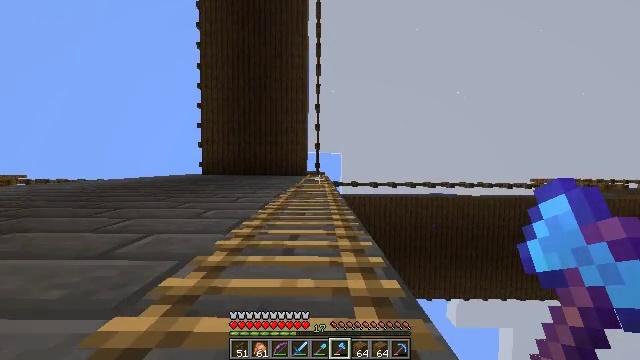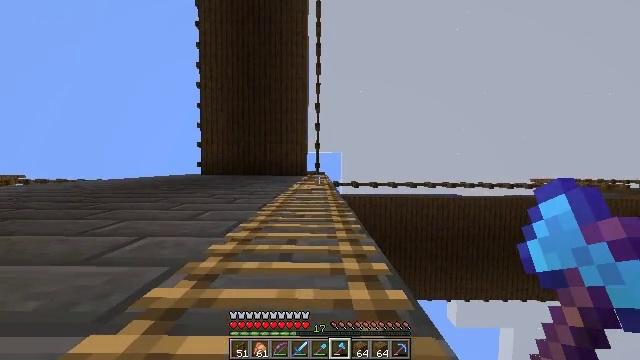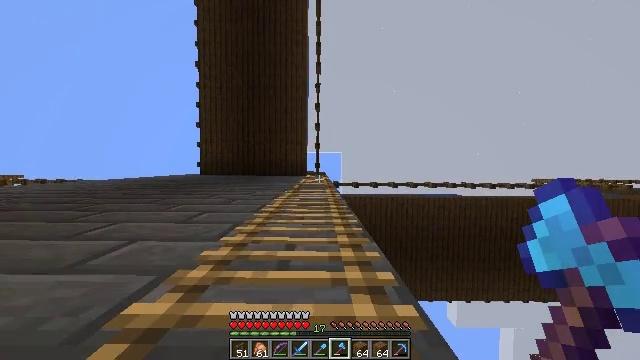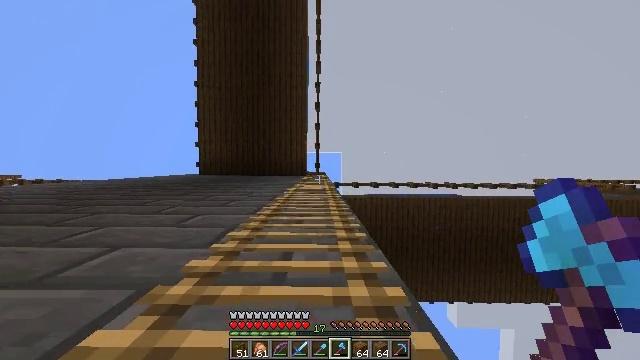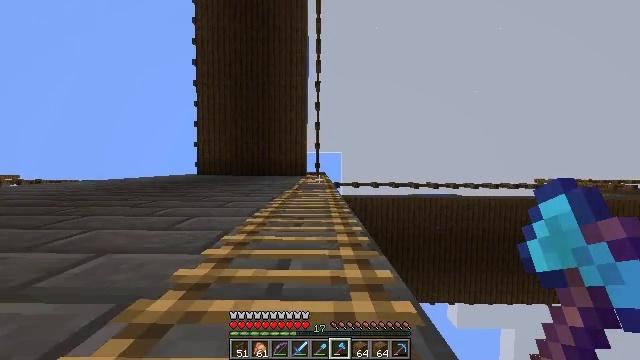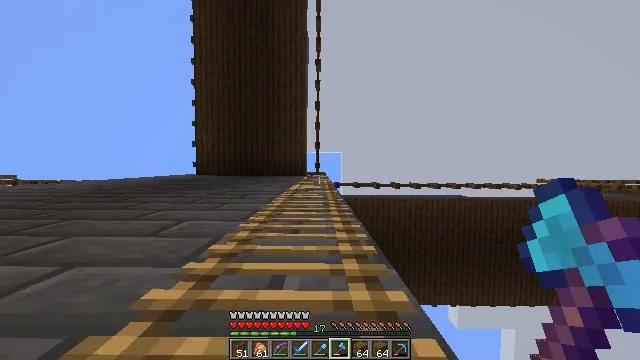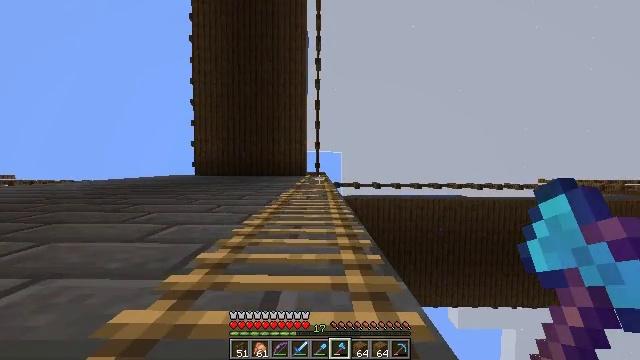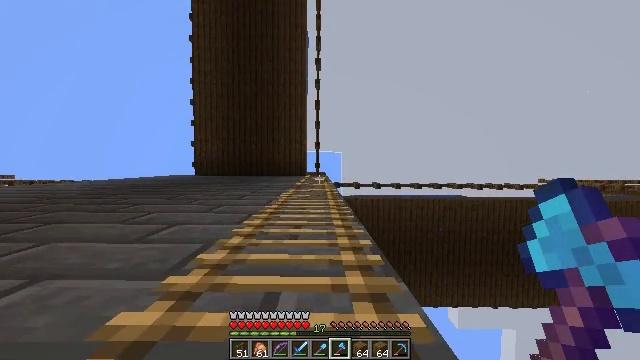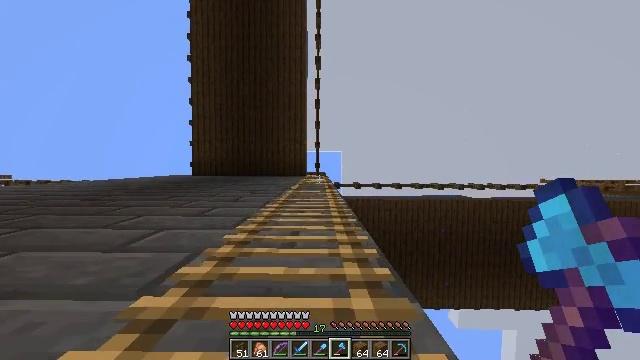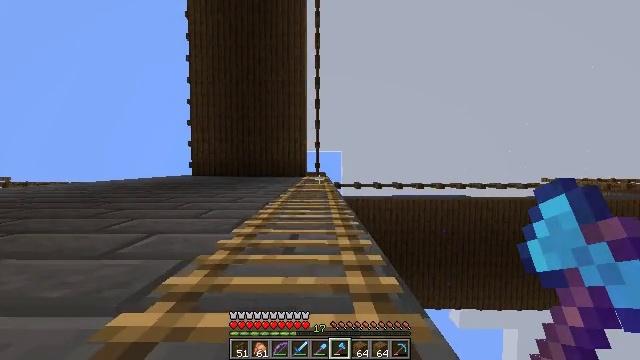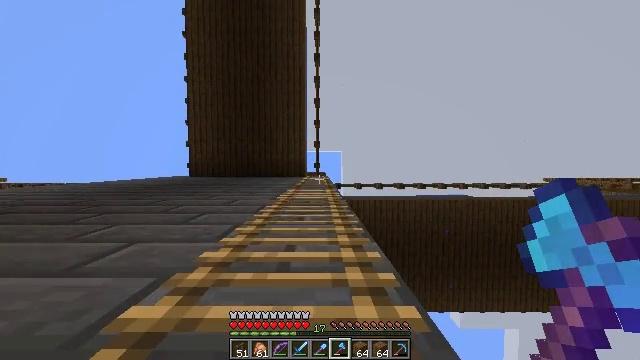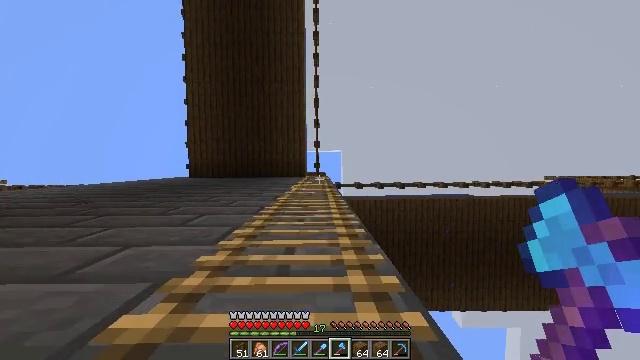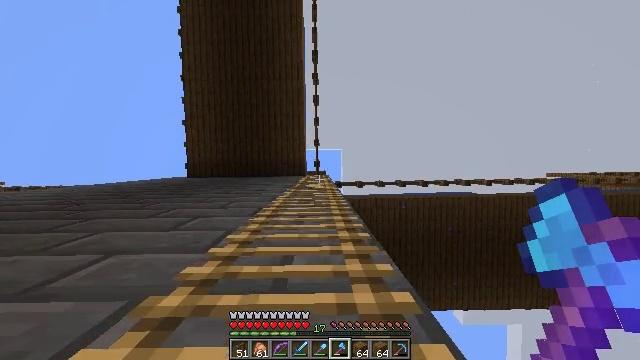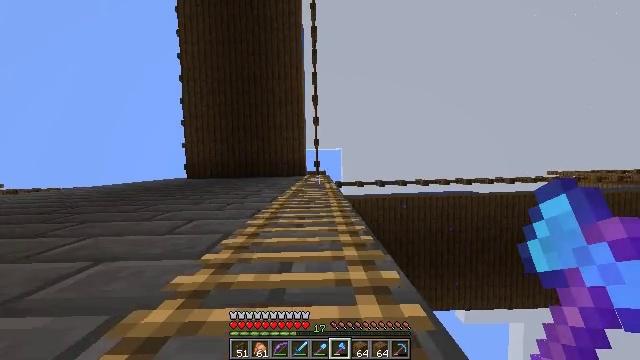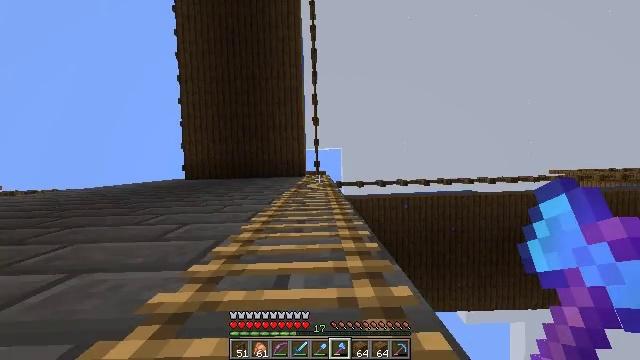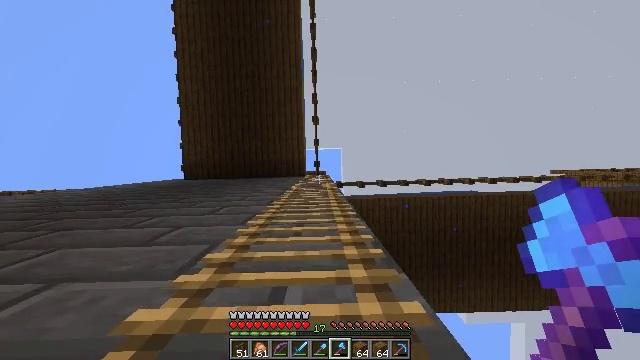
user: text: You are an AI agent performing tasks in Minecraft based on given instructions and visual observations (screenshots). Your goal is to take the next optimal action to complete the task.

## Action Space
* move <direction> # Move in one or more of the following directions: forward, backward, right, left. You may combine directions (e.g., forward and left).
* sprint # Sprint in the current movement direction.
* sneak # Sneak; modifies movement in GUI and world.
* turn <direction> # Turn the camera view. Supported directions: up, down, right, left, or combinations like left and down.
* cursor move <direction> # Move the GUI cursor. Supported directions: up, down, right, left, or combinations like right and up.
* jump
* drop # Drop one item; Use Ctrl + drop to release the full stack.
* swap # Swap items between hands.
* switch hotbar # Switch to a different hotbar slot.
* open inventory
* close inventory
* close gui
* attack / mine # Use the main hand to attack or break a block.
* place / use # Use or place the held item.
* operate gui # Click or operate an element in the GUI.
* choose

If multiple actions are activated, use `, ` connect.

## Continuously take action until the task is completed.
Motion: motion action
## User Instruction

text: Mine the spruce fence.
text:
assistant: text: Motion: move forward, jump
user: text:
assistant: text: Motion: move forward, jump
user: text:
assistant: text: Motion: move forward, jump
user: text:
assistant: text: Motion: move forward, jump
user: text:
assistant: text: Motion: move forward, jump
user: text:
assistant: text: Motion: move forward, jump
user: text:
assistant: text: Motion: move forward, jump
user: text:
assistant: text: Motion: move forward, jump
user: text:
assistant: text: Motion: move forward, jump
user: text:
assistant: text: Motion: move forward, jump
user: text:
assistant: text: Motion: move forward, jump
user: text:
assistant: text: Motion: move forward, jump
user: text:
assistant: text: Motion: move forward, sprint, jump
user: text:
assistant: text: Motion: move forward, sprint, jump
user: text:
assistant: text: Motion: move forward, sprint, jump
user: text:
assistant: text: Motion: move forward, sprint, jump
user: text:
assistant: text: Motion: move forward, jump
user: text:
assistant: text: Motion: move forward, jump
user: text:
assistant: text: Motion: move forward, jump
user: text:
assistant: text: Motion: move forward, jump
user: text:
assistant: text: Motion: move forward, jump
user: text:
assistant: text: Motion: move forward, jump
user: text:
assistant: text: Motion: move forward, jump
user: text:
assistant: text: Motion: move forward, jump
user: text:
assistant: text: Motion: move forward, jump
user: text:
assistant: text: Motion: move forward, sprint, jump
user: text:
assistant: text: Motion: move forward, sprint, jump
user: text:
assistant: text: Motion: move forward, sprint, jump
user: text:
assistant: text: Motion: move forward, jump
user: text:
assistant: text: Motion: move forward, jump